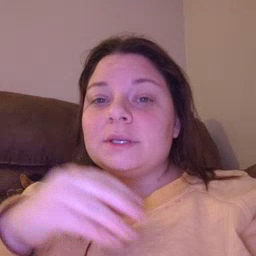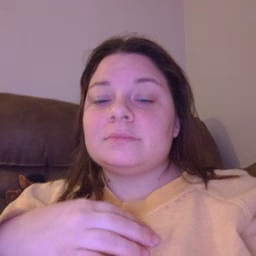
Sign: kiss